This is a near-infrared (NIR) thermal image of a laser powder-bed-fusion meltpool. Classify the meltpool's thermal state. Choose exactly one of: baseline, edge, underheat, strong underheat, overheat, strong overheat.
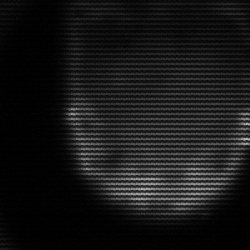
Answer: edge